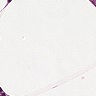
Metastatic tissue present: no